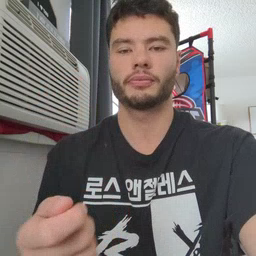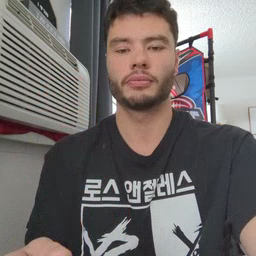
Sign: vacuum